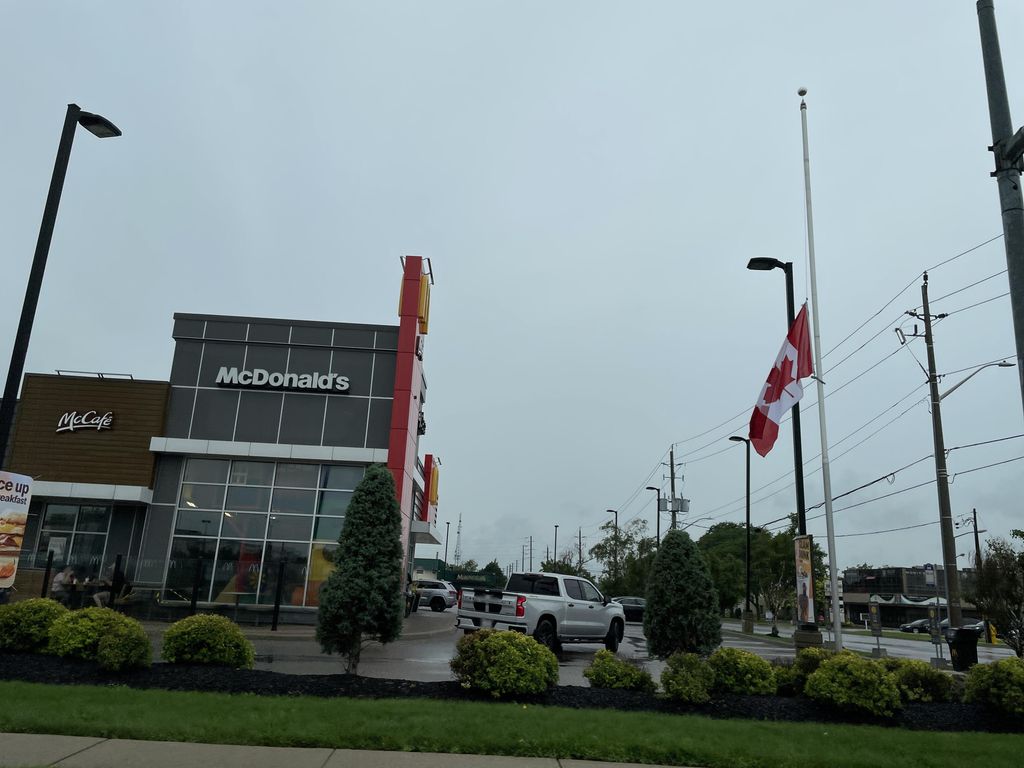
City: kitchener-waterloo